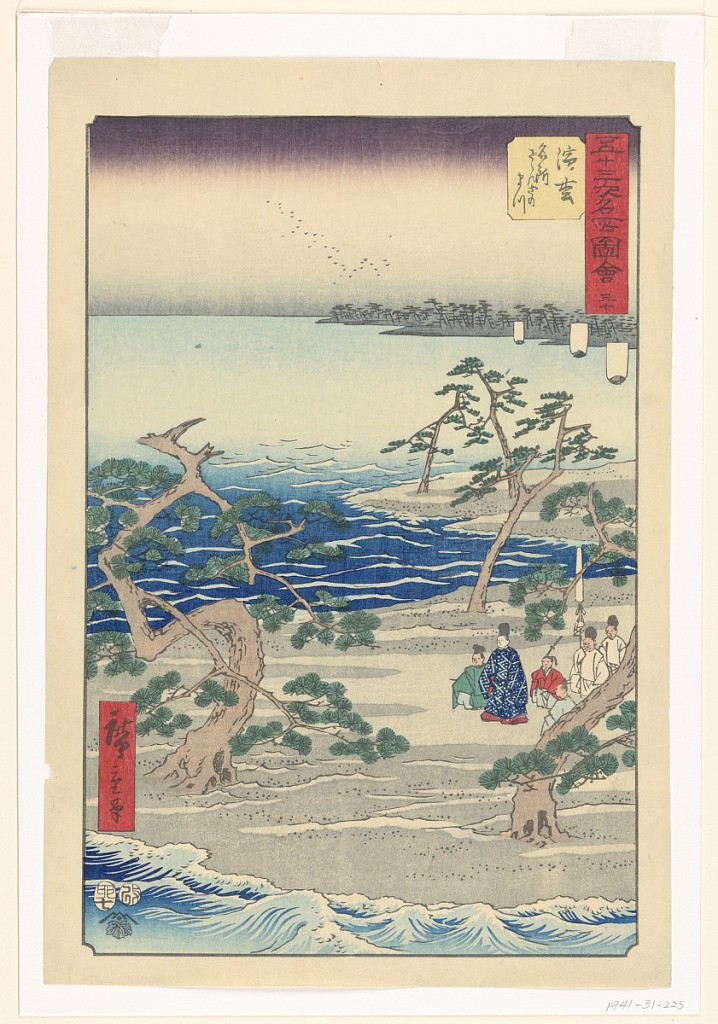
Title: Priests Worshipping on the Ocean Shore
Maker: Ando Hiroshige, Japanese, 1797–1858
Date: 1797-1858
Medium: Woodblock print in colored ink on paper
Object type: Print
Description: Buddhists priests and other religious folks gathered at the shore of the ocean to pray and worship. The four pine trees are surrounding these figures in the foreground. Three ships and a flock of birds hover in the background.